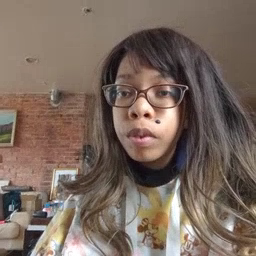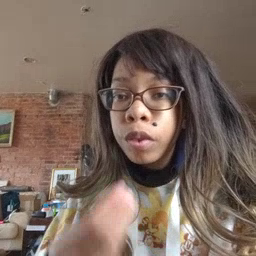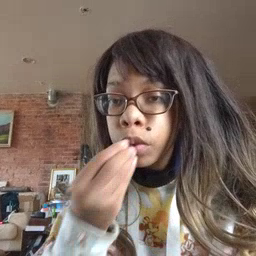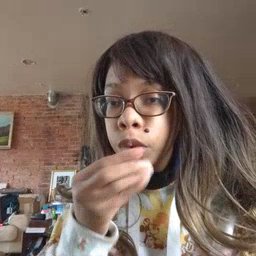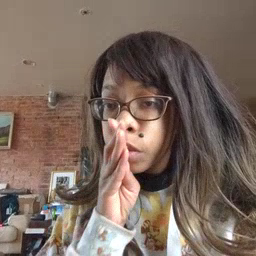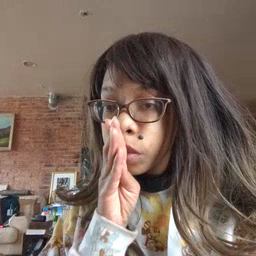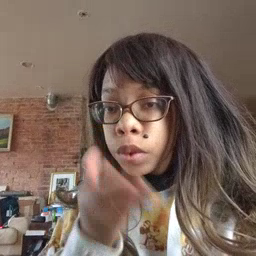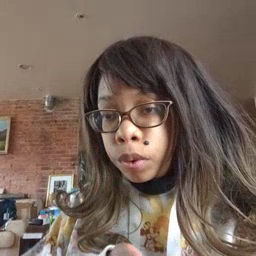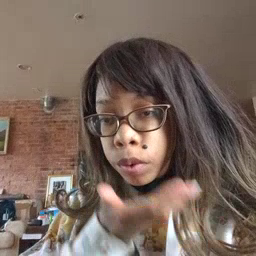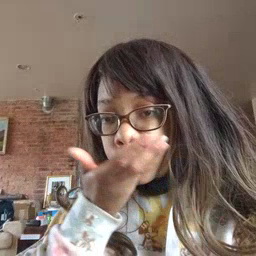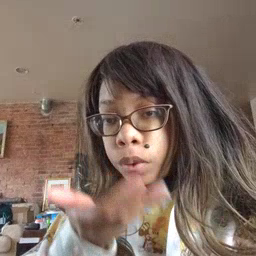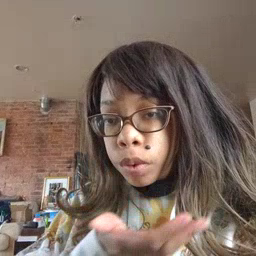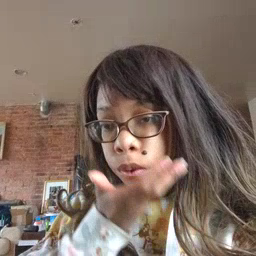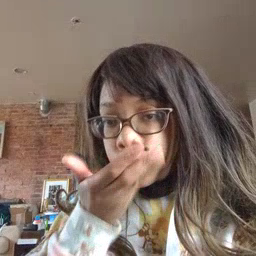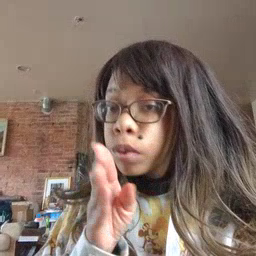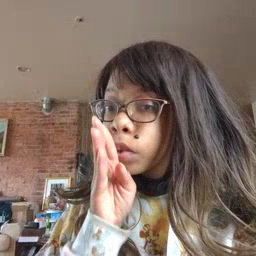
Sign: cereal